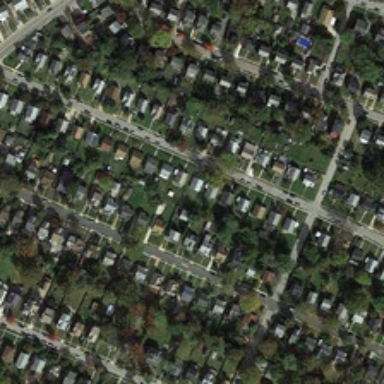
Many buildings and green trees are in a dense residential area .